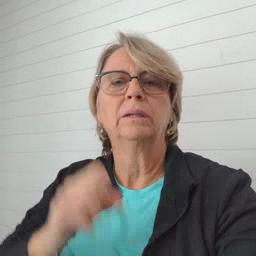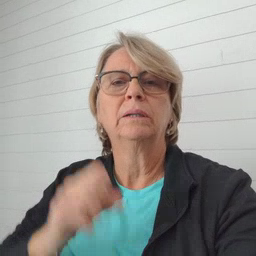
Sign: drawer